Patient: sex F, age 71
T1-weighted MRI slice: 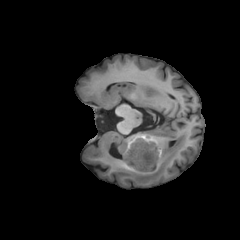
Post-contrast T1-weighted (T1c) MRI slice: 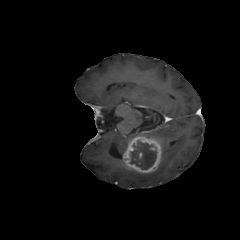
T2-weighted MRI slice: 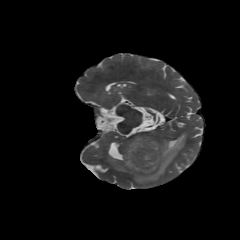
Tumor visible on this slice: yes
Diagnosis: Glioblastoma, IDH-wildtype
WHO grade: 4